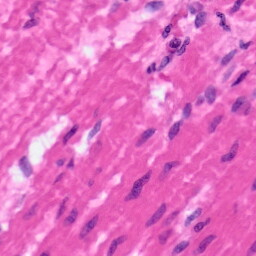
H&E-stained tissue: Pancreatic